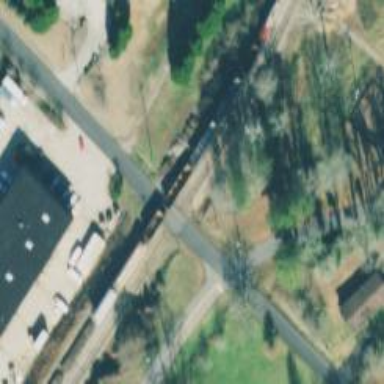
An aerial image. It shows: Railway level crossing.